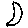
Label: moon